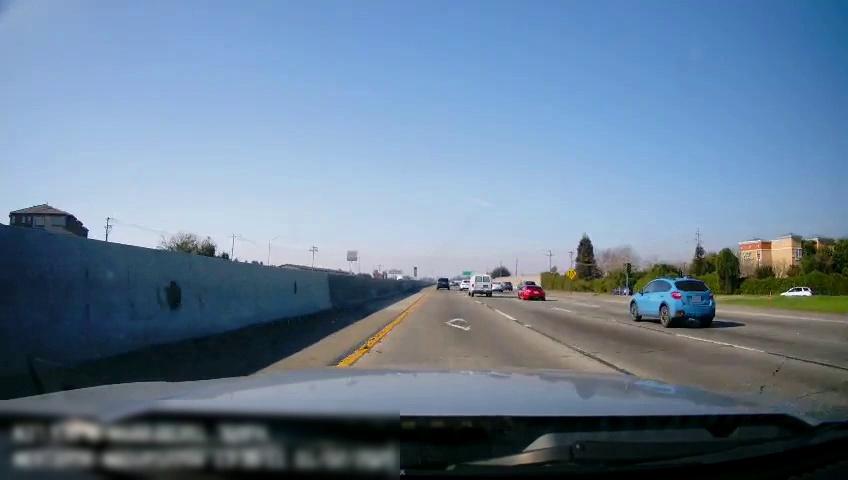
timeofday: Day
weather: Sunny
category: Drivable Space
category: Vehicles | SUV
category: Vehicles | Car
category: Vehicles | Car
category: Vehicles | SUV
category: Vehicles | Car
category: Vehicles | SUV
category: Vehicles | Van
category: Vehicles | Car
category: Vehicles | SUV
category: Lanes | Current Lane
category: Lanes | Current Lane
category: Lanes | Alternate Lane
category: Lanes | Alternate Lane
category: Lanes | Alternate Lane
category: Traffic | Signs
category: Traffic | Lights